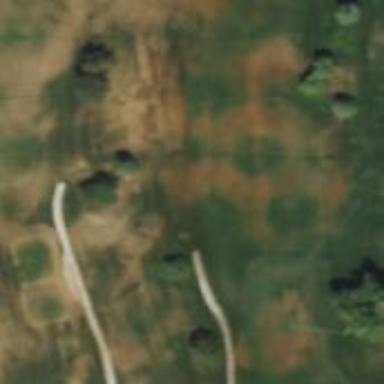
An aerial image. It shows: Golf hole.